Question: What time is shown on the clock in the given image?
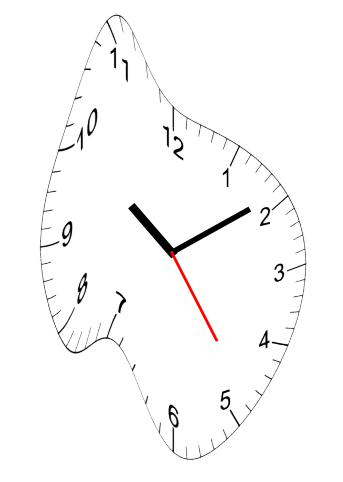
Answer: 10:09:24